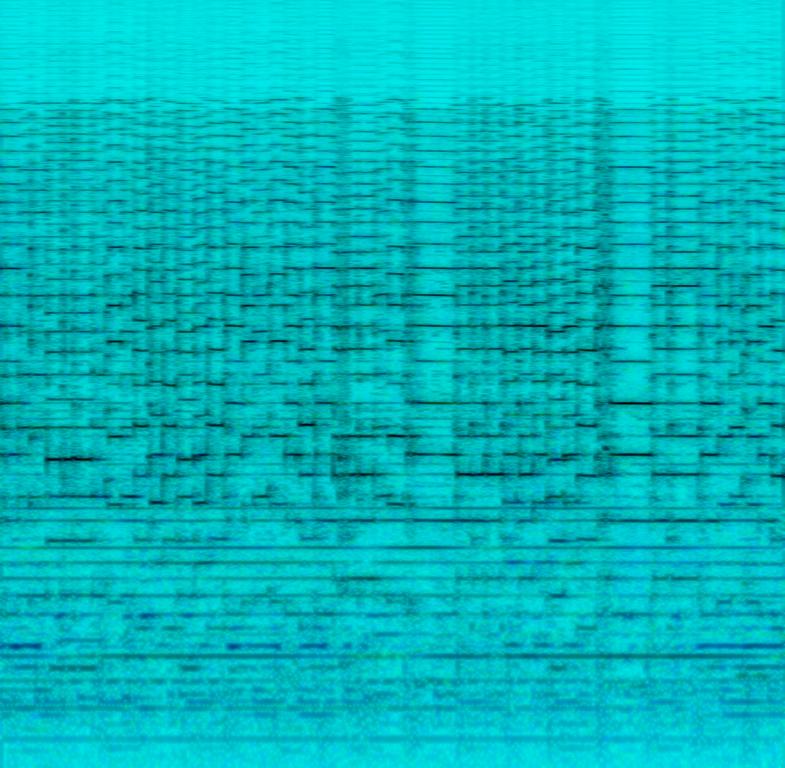
This music is a lively Bagpiper instrumental. The tempo is fast with a piper playing a cheerful harmony on the bagpiper with an enthusiastic acoustic guitar accompaniment. The music is vibrant, vivacious, vigorous, engaging, cheerful and merry. The performance is live with a live audience and ambient sounds.